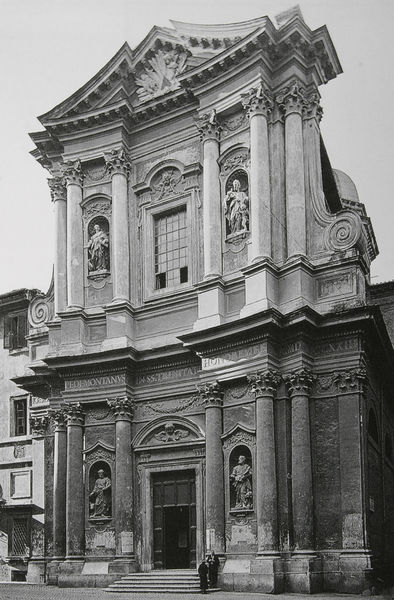
Titel: Fassade
Künstler: Francesco De Sanctis
Standort: Rom
Institution: SS. Trinità dei Pellegrini
Schlagwörter: himmel, weiß, menschen, fenster, glas, grau, schwarz, strasse, säule, säulen, tür, dach, gebäude, haus, architektur, barock, sockel, kirche, personen, girlande, front, gotik, renaissance, engel, skulptur, schrift, fassade, italien, giebel, pilaster, figuren, rundbogen, treppe, vorsprung, inschrift, stufen, monumental, tor, foto, fotografie, photographie, bögen, eingang, nische, antike, schwarz weiss, architrav, kapitelle, rom, kapitell, girlanden, photo, fries, dreiecksgiebel, portal, sims, gesims, skulpturen, statuen, voluten, griechisch, tempel, volute, heilige, konkav, schnecke, schnecken, korinthisch, römisch, geschoss, aufsatz, offene tür, basilika, tympanon, nischen, ädikula, zweigeschossig, dreiecksgibel, segmentgiebel, sockelzone, nischenfiguren, hauptportal, halbsäulen, vorderfront, halbbogen, bekrönung, neuzeit, bernini, gesprengt, sprenggiebel, verkröpft, säulenarchitektur, gekröpft, schwingend, doppelstöckig, vorkragend, kreolen, gespreng